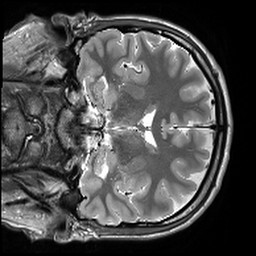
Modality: T2w
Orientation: coronal
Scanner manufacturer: siemens
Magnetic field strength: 3 T
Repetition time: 10.64 s
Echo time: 0.05 s